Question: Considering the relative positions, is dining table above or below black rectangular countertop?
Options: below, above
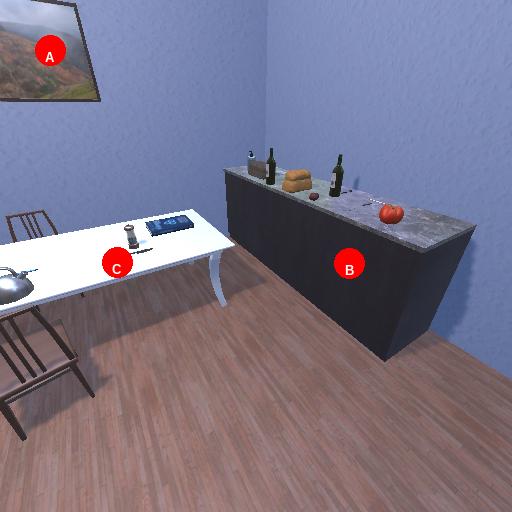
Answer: below